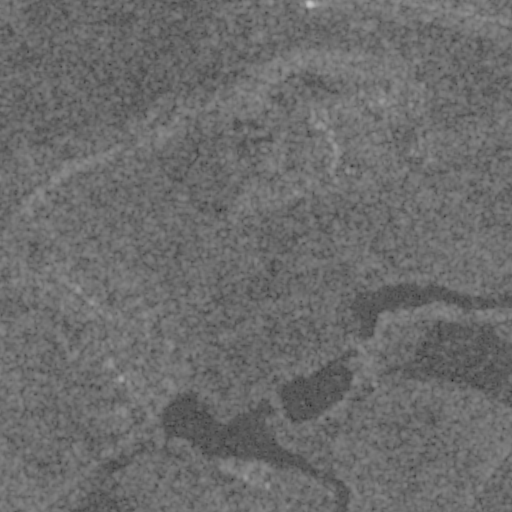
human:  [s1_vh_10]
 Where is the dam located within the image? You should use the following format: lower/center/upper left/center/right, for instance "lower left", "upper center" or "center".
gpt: The dam is located in the lower left of the image.
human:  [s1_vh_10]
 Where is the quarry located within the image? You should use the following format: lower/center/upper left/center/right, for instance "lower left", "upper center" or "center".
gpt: There is no quarry in the image.

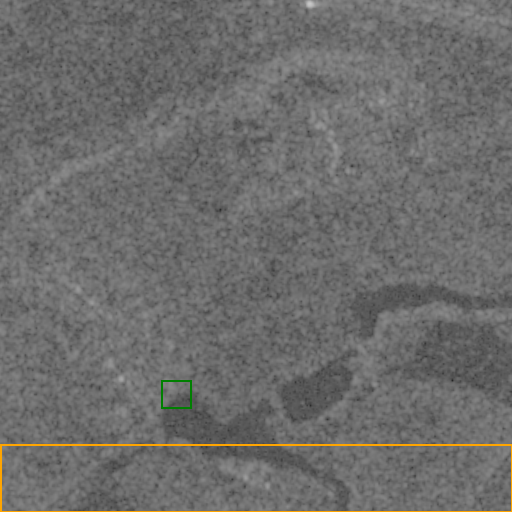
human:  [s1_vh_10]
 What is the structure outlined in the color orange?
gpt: The structure outlined in orange is a crop field.
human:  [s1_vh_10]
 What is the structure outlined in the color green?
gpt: The structure outlined in green is a dam.
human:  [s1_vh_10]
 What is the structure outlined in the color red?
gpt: There is no red outline.